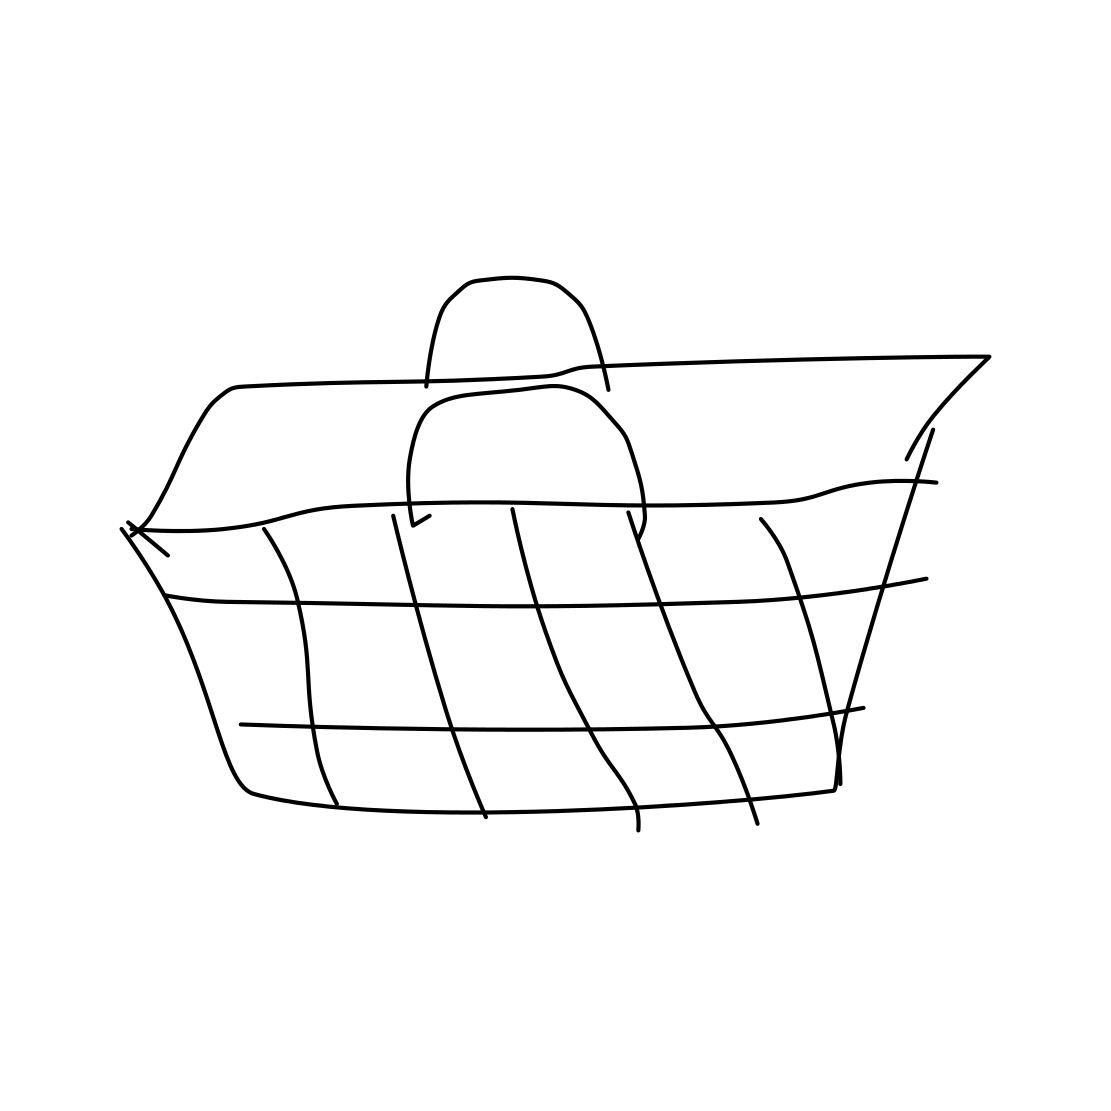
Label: basket